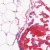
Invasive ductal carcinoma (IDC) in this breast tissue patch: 0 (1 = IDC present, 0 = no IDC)